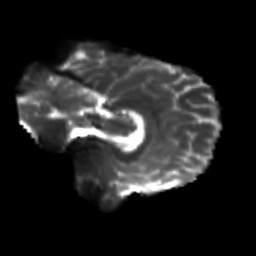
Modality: T2w
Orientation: sagittal
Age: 21
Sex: female
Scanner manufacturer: siemens
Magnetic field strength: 3 T
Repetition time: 3.5 s
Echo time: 0.113 s